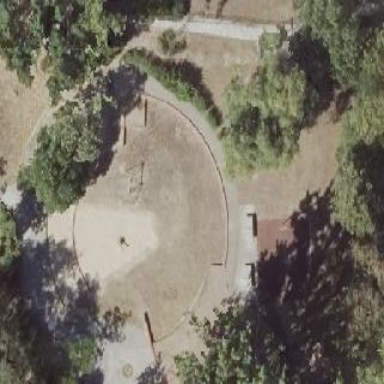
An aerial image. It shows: Playground area for leisure activities on the land.